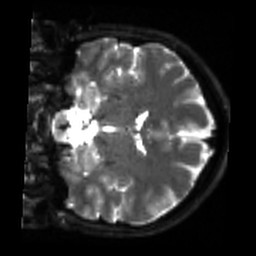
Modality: sbref
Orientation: coronal
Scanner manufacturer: siemens
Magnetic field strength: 3 T
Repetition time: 4 s
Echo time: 0.0594 s